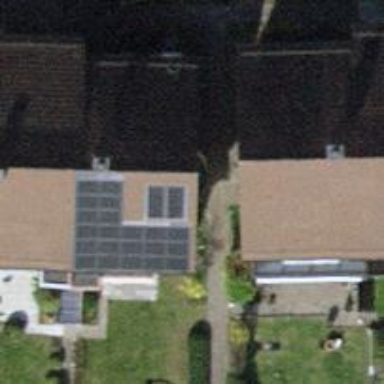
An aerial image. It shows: Solar photovoltaic panel generator.